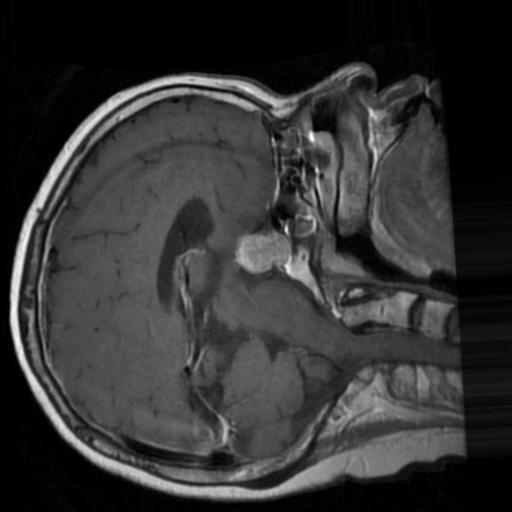
Label: brain_tumor